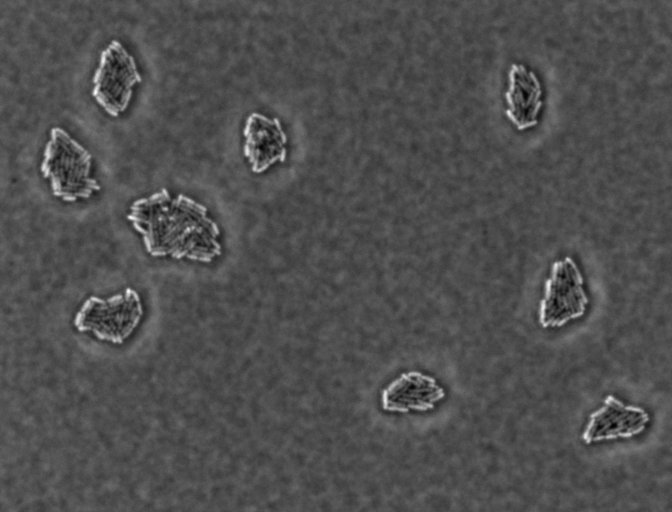
Escherichia coli 1612